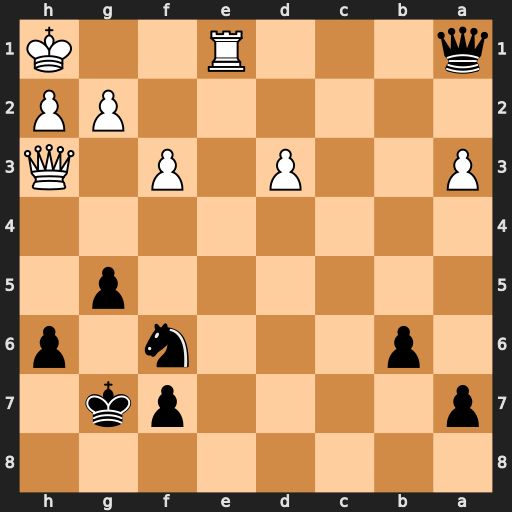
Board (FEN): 8/p4pk1/1p3n1p/6p1/8/P2P1P1Q/6PP/q3R2K
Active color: b
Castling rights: -
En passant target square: -
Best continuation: Qxe1#